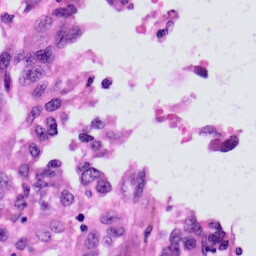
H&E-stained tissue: Skin